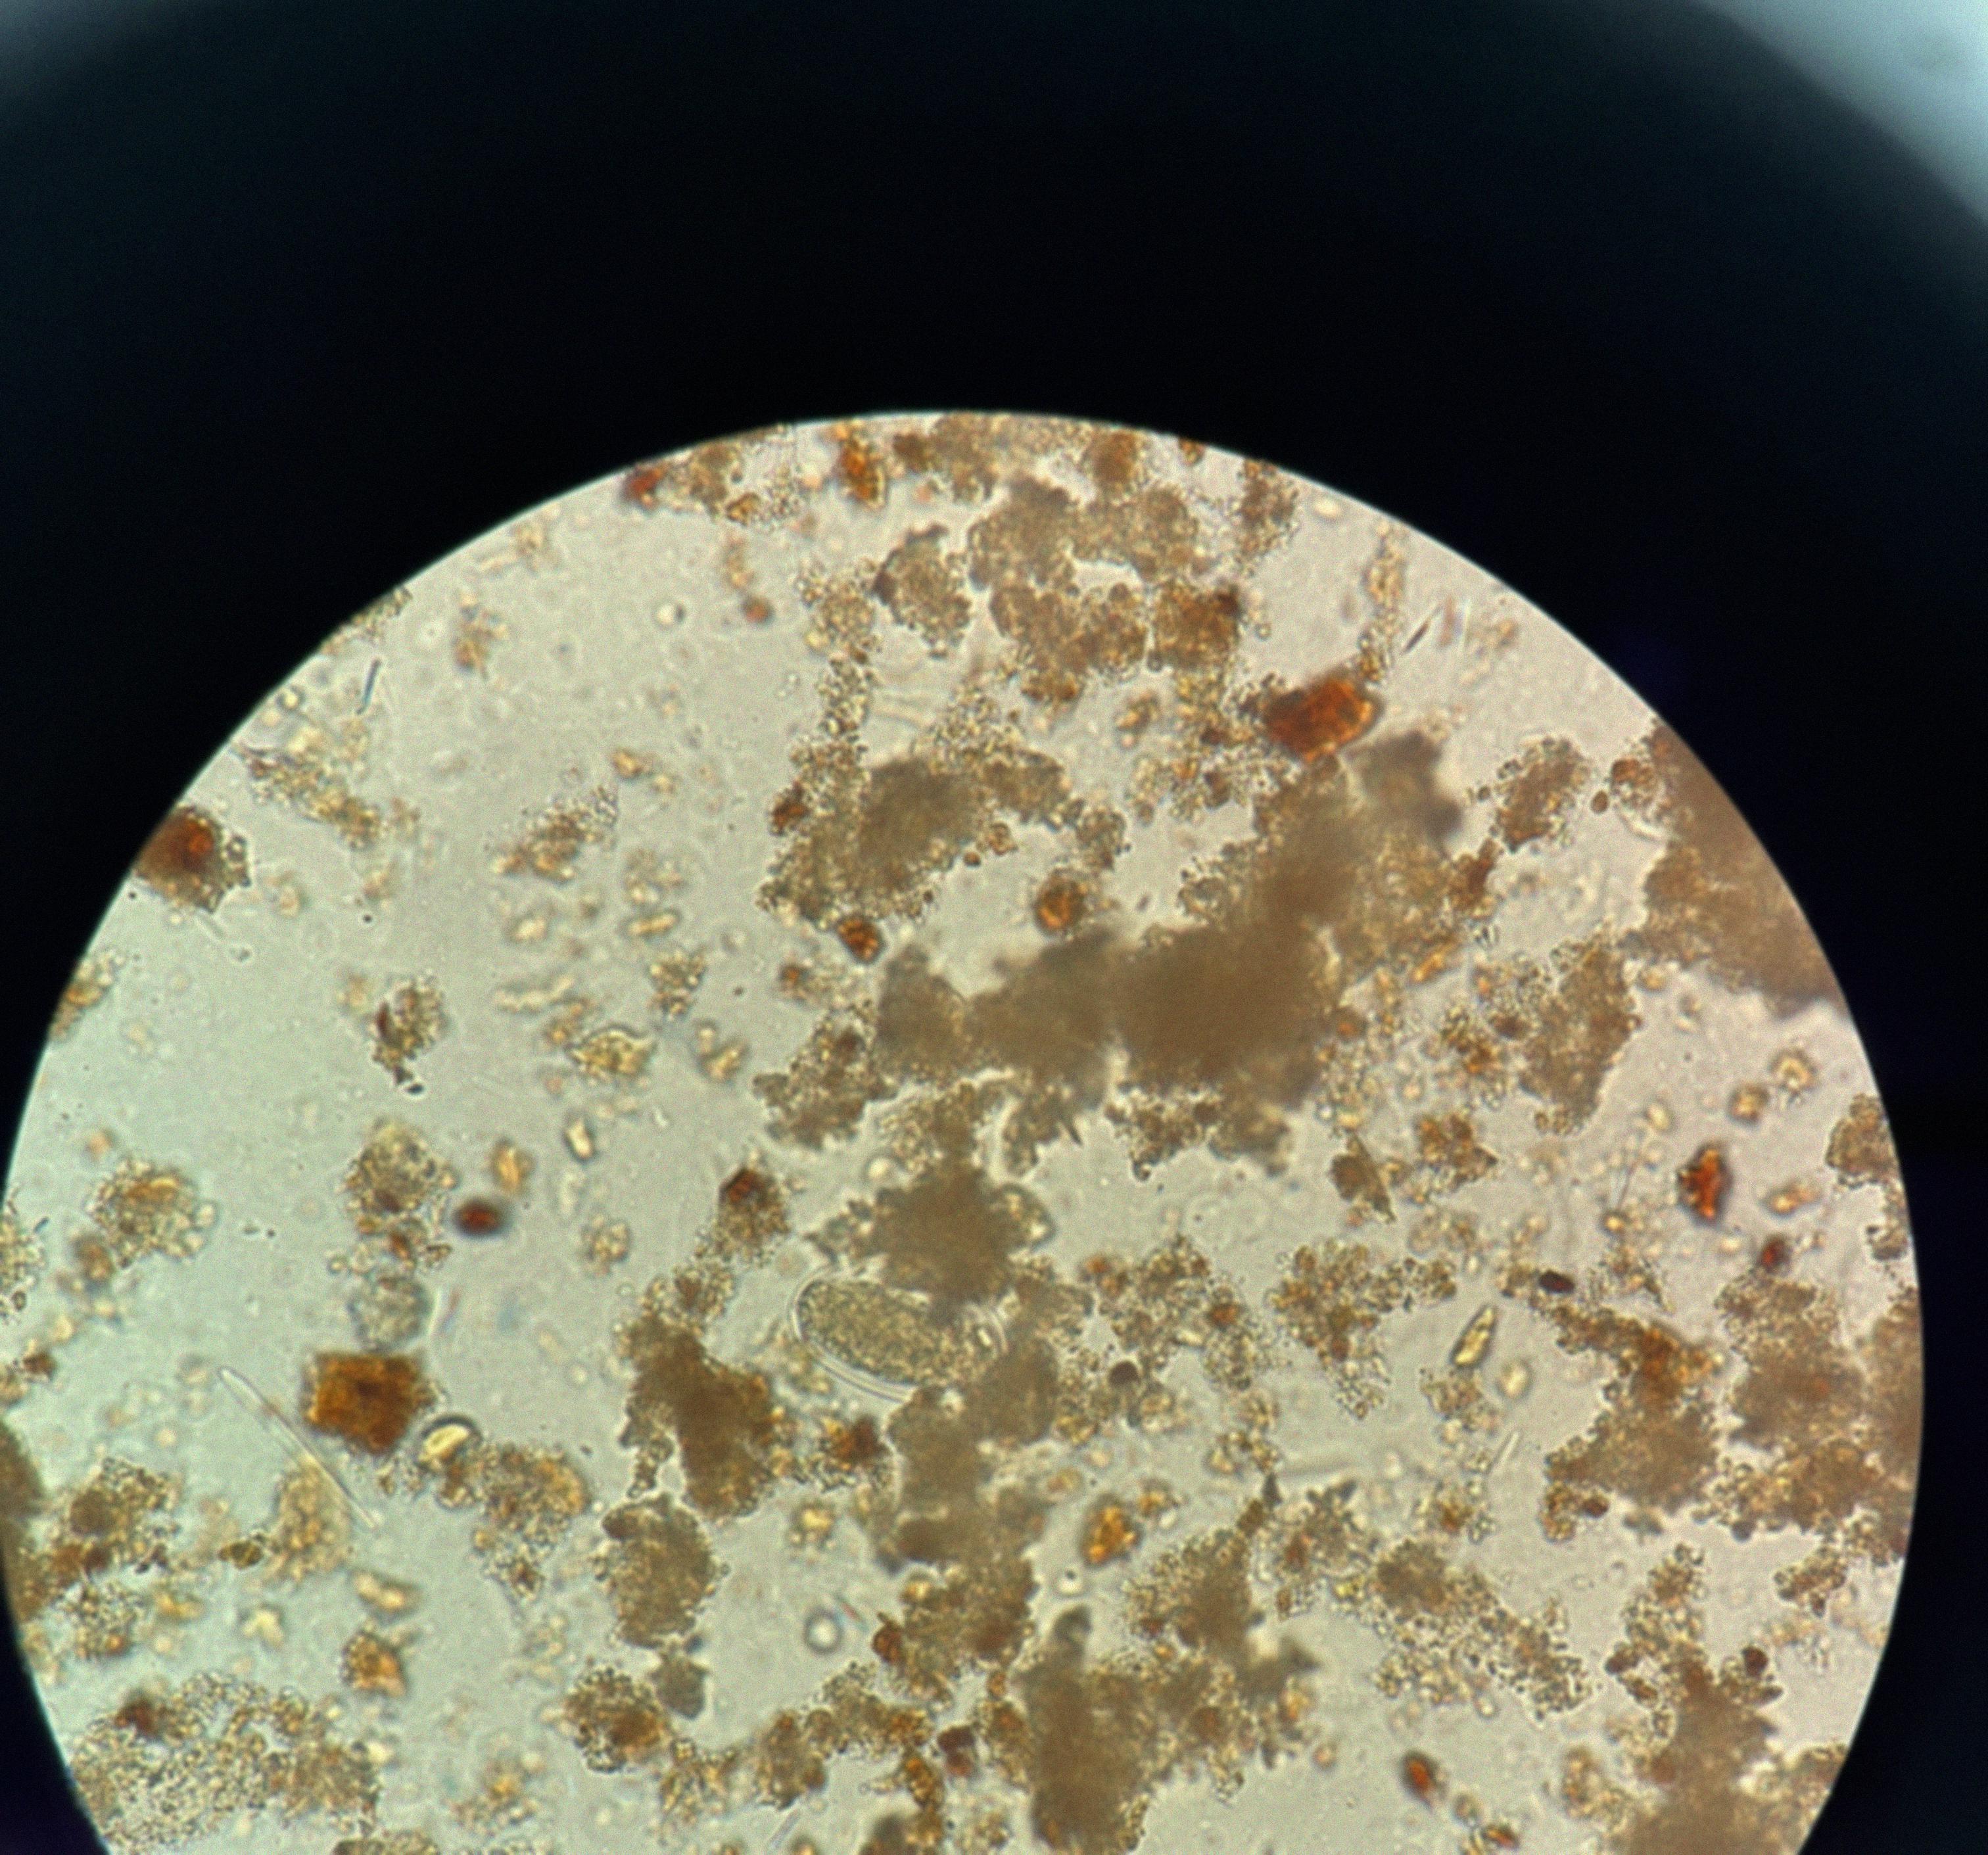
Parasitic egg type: Hookworm egg